Field crop: maize
Growth stage: 2
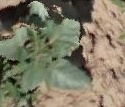
Species: datura